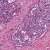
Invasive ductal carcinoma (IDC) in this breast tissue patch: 1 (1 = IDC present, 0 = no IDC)